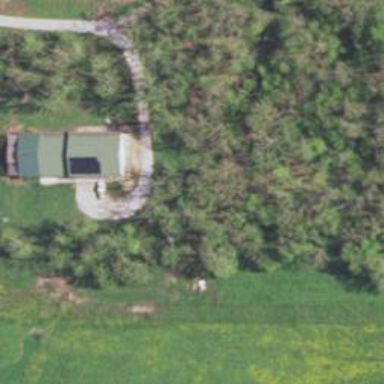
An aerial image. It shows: Driveway.